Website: apple-inc
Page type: account-selection
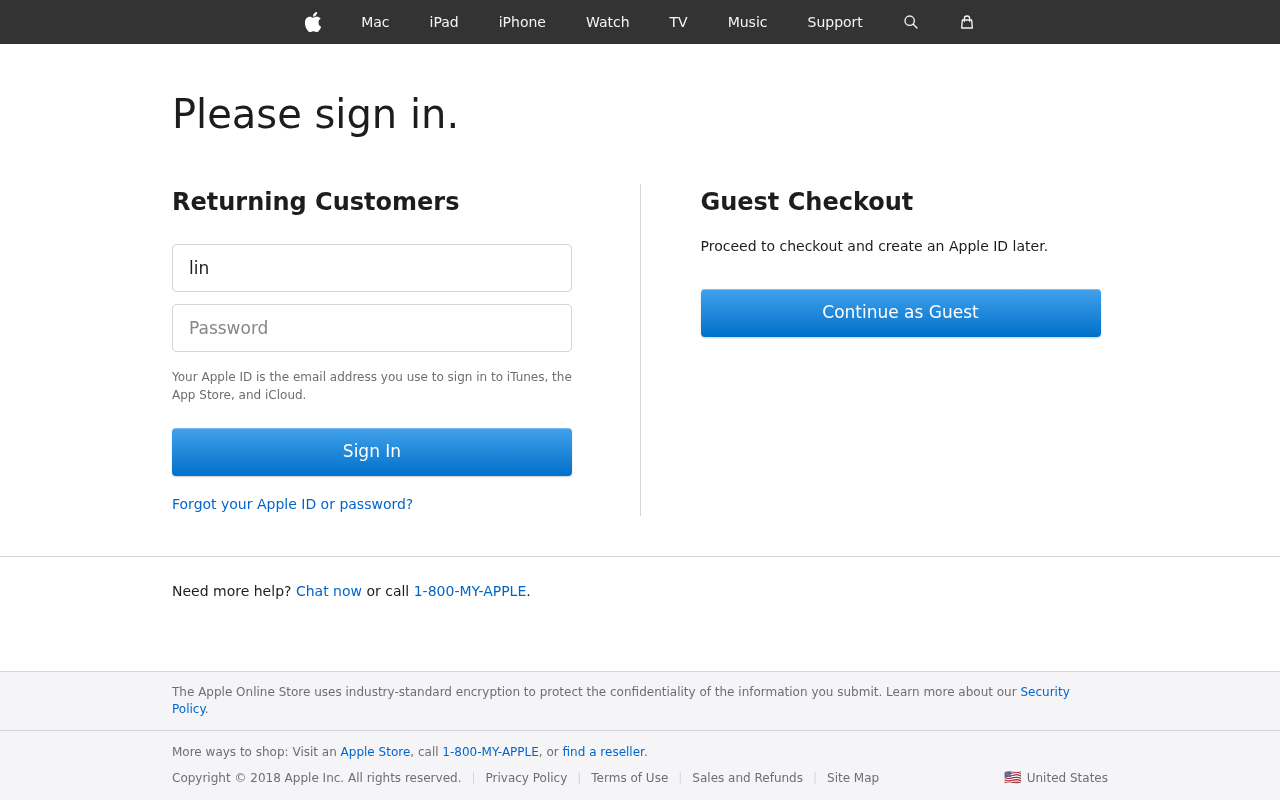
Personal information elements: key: PII_LOGIN_USERNAME
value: linda9925